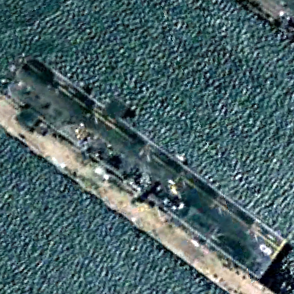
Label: assault